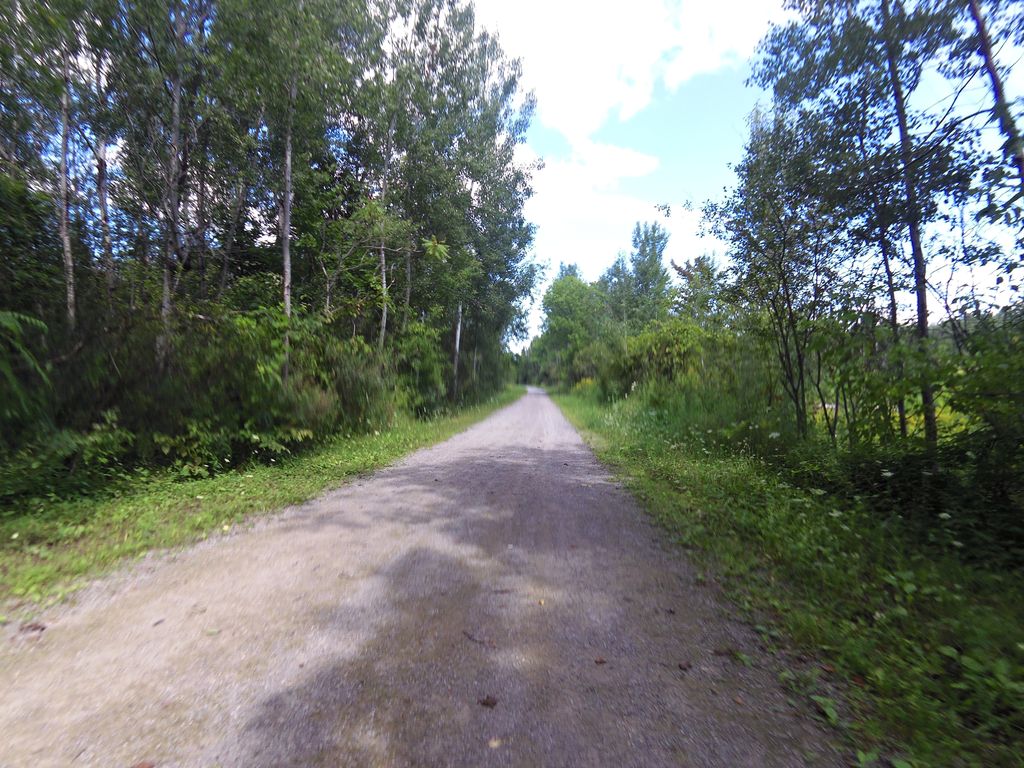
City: ottawa-gatineau